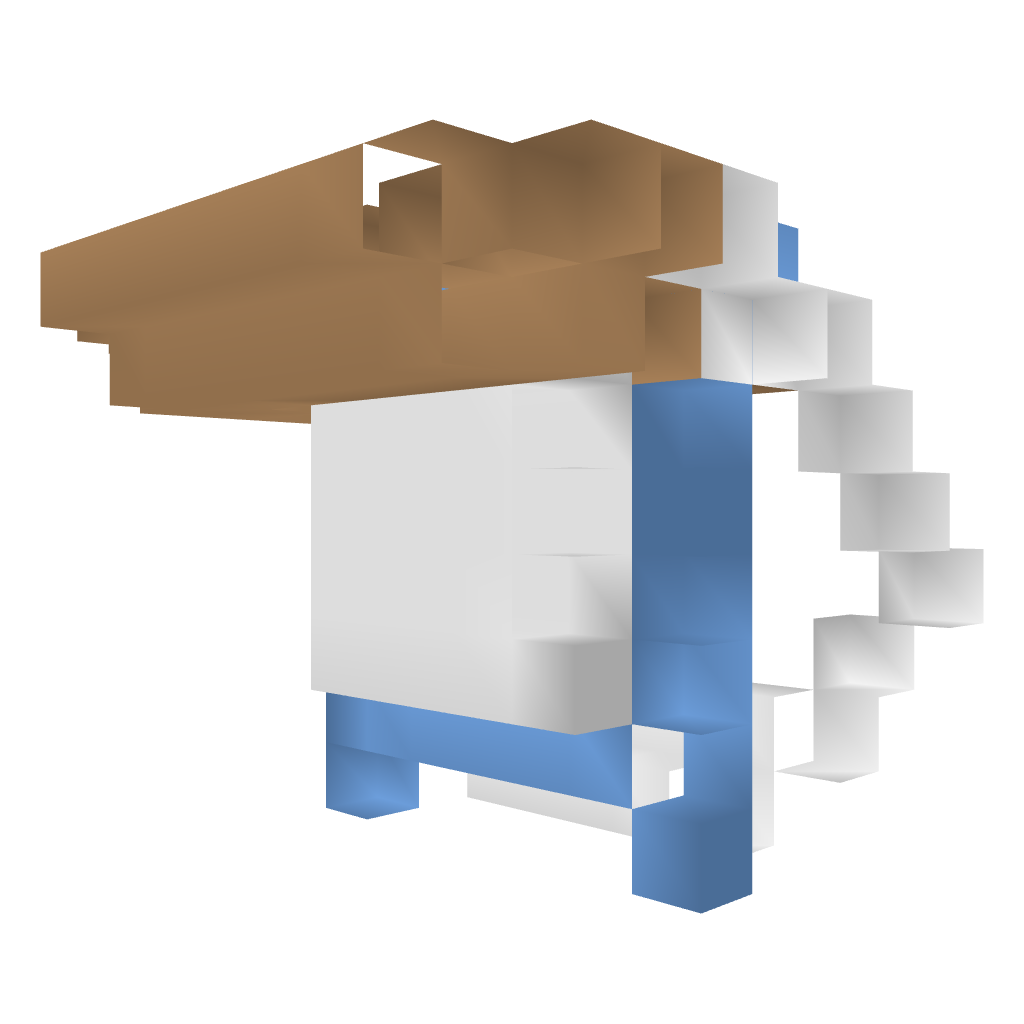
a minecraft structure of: Connect 4 bad low quality